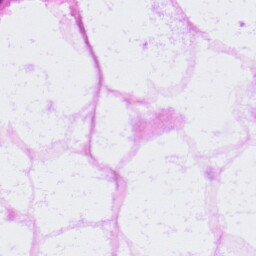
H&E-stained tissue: LymphNode